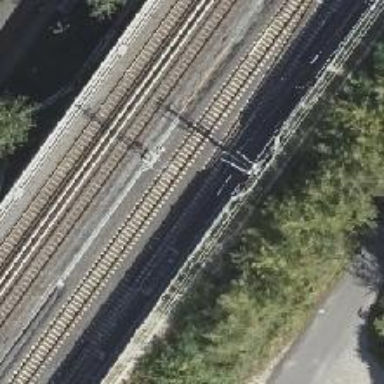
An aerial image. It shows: Railway switch with the turnout on the left side.